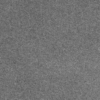
Label: dusty